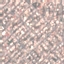
Label: Residential